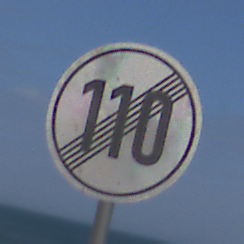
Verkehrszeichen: EndeGeschwindigkeit110
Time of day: Midday
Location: Outdoor (Nature)
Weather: PartlyCloudy
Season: NotSpecified
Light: Natural